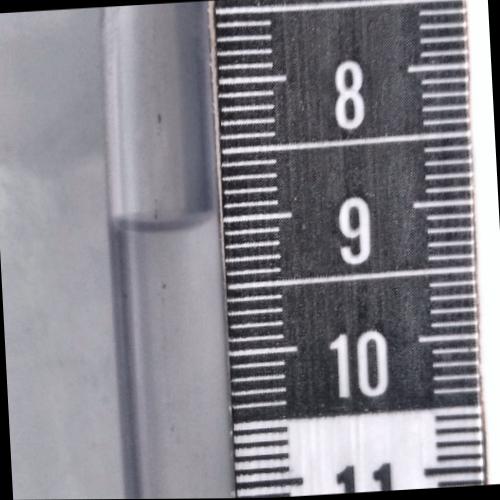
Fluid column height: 9.0 cm